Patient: sex F, age 54
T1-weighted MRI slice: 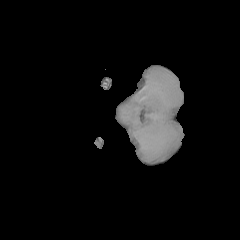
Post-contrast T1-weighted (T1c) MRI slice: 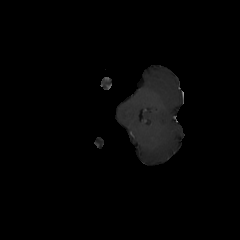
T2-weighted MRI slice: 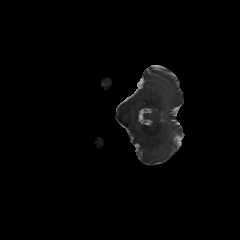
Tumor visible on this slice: no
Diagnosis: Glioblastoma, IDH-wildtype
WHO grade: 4